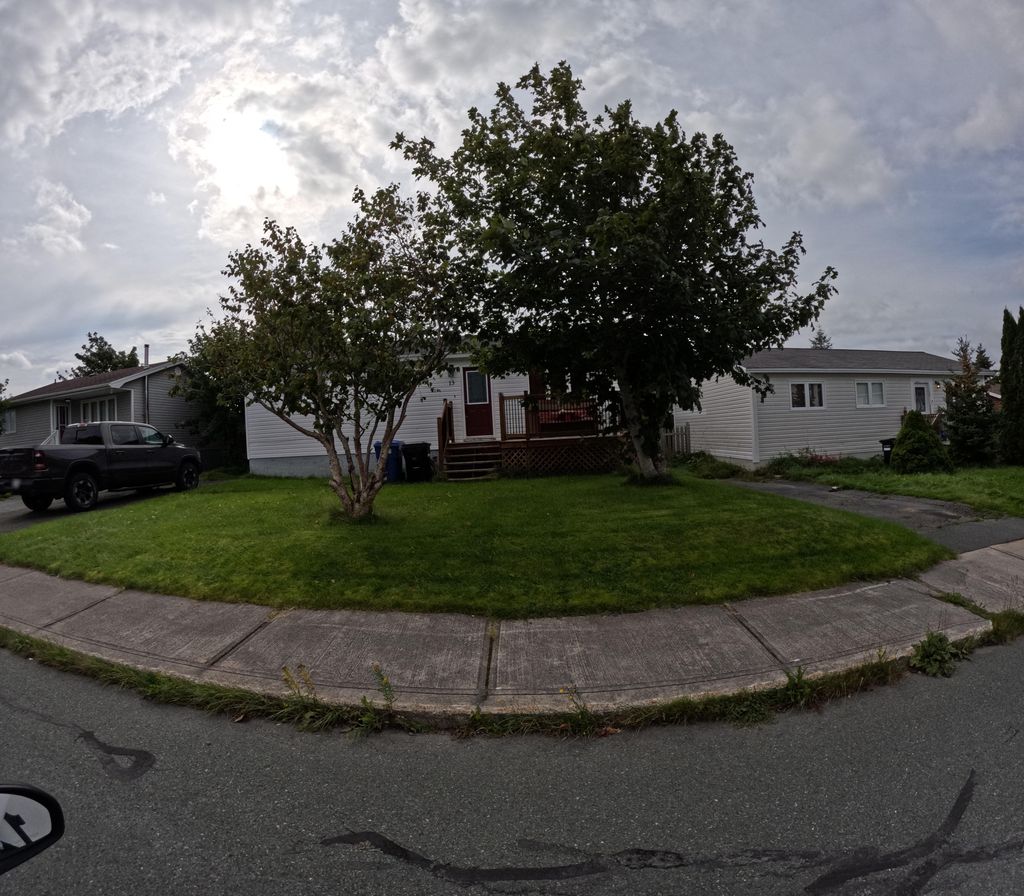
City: st_johns